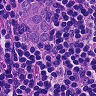
Metastatic tissue present: yes